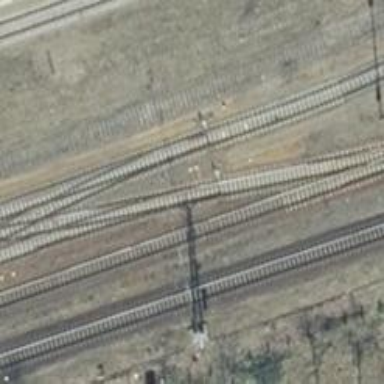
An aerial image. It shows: Railway switch.